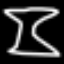
Label: hourglass